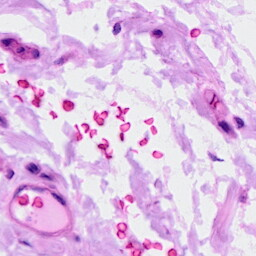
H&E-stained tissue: Ovarian